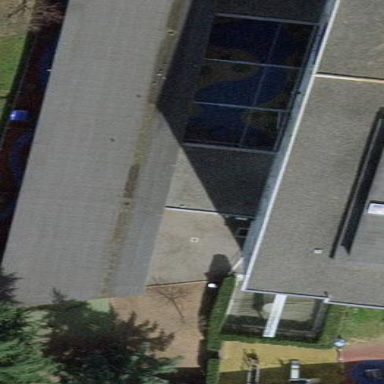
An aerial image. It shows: Kindergarten.